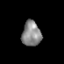
Tissue: prostate
Cell type: T cells
Senescence score: 0.334
Nuclear area (px): 470
Mean DAPI intensity: 135.866